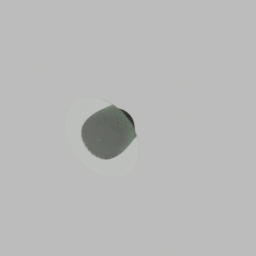
Label: furniture